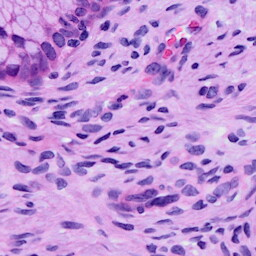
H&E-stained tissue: Cervix